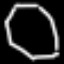
Label: octagon